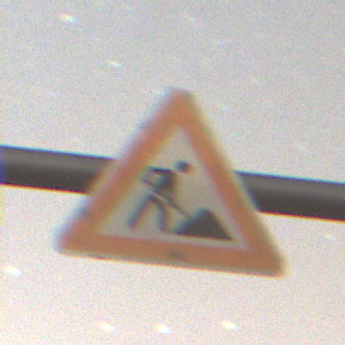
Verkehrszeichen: Arbeitsstelle
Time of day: Night
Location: Outdoor (Nature)
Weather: Clear
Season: NotSpecified
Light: Natural